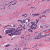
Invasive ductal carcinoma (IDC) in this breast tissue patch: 1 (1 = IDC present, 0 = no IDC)